一年级 · 算术
用数字 $11 、 9 、 2$ 组成一个加法算式和一个减法算式。

$\square-\square=\square$

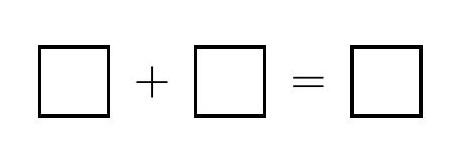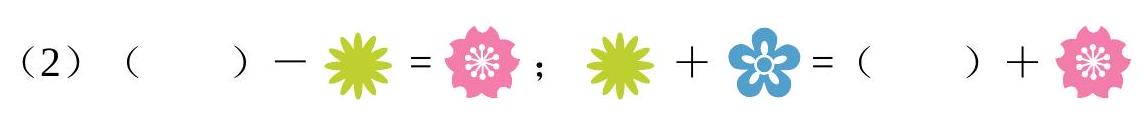
答案: 详解$2+9=11$ 或 $9+2=11 \quad 11-9=2$ 或 $11-2=9$